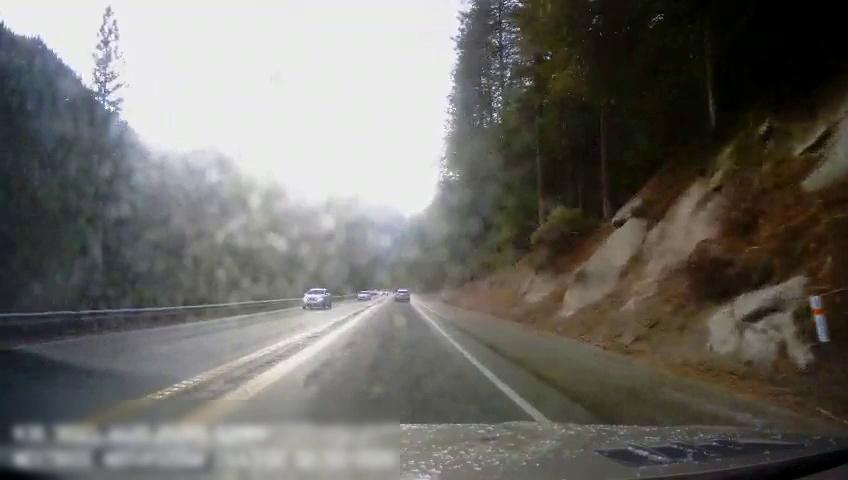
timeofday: Day
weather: Sunny
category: Drivable Space
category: Vehicles | Car
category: Vehicles | Car
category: Vehicles | Car
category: Lanes | Opposite Lane
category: Lanes | Opposite Lane
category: Lanes | Opposite Lane
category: Lanes | Current Lane
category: Lanes | Current Lane
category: Lanes | Current Lane